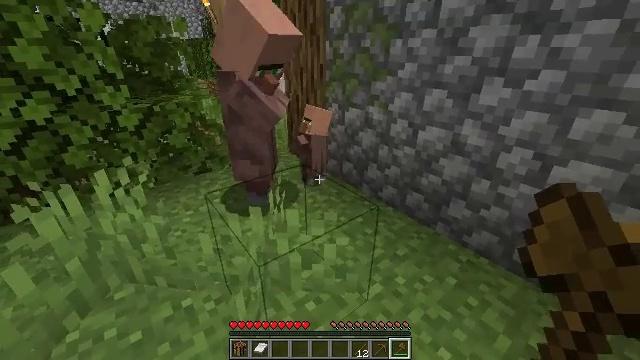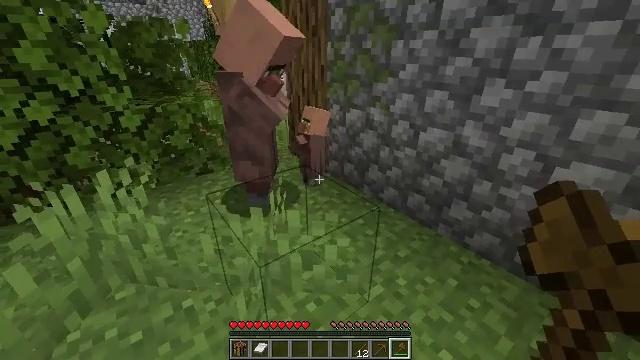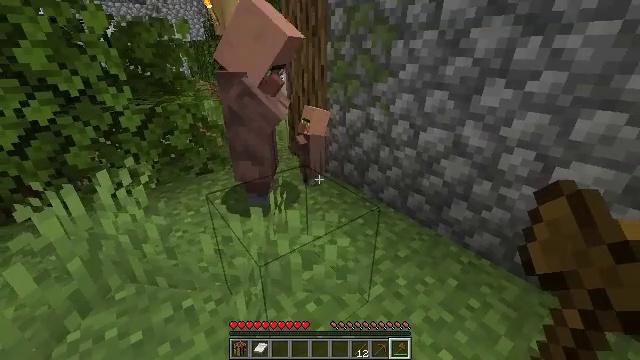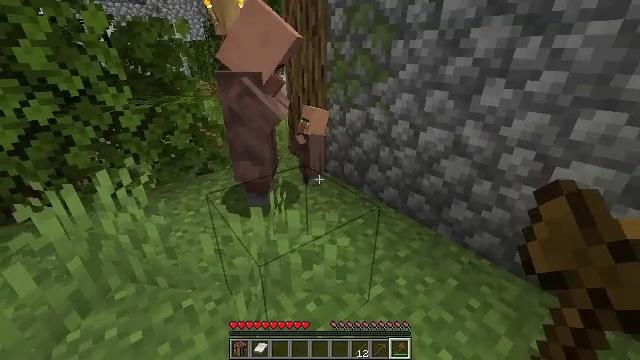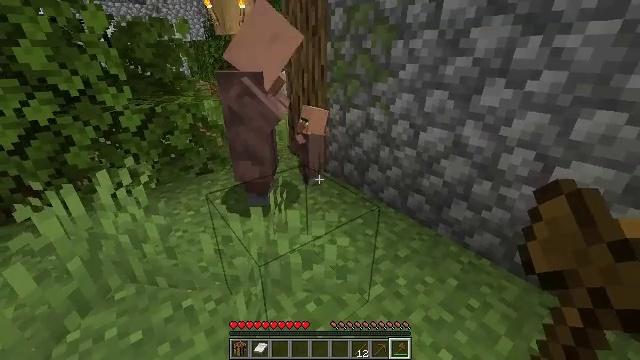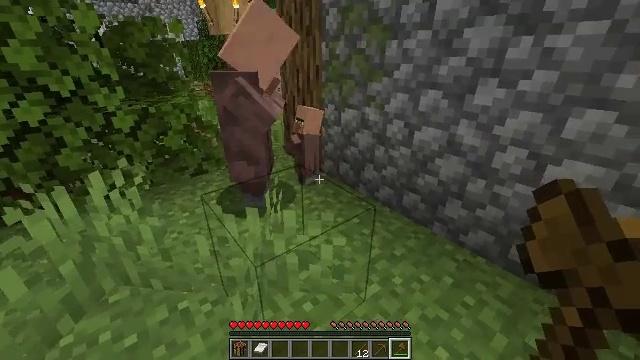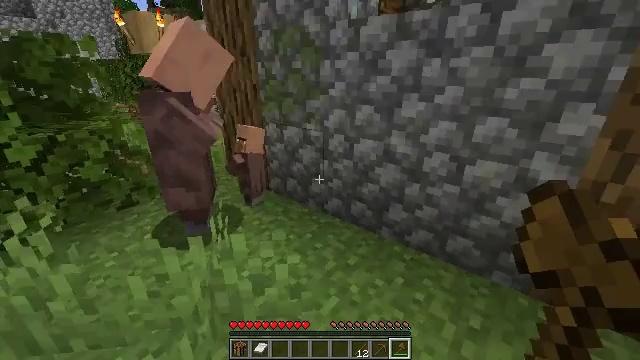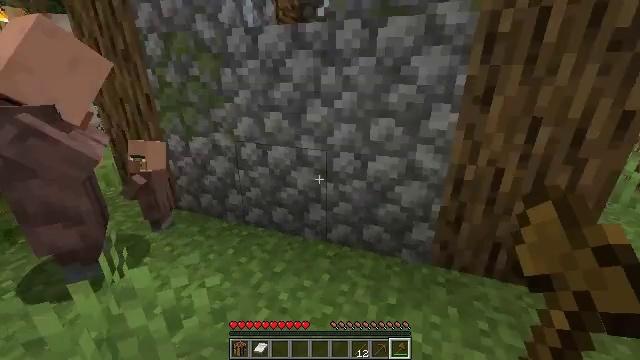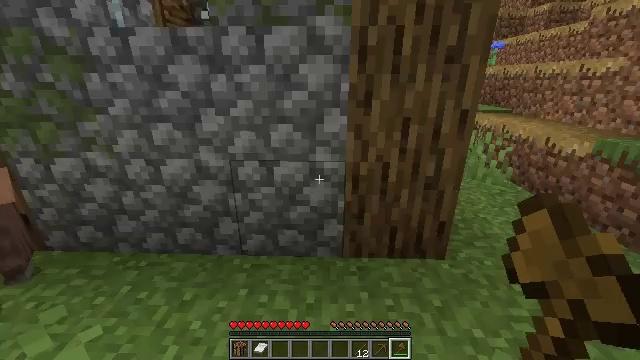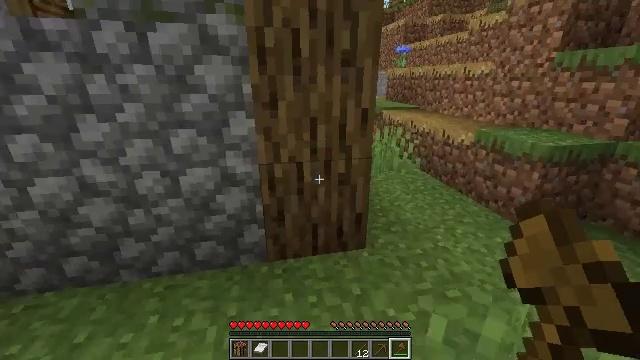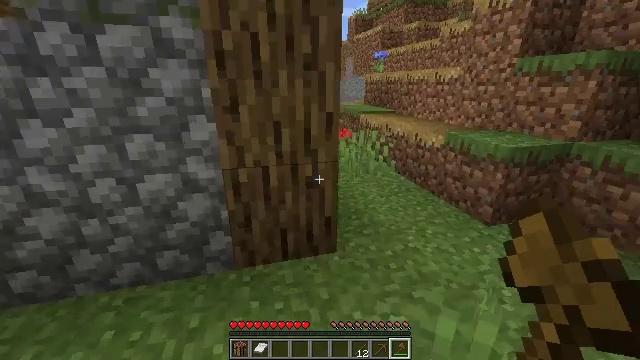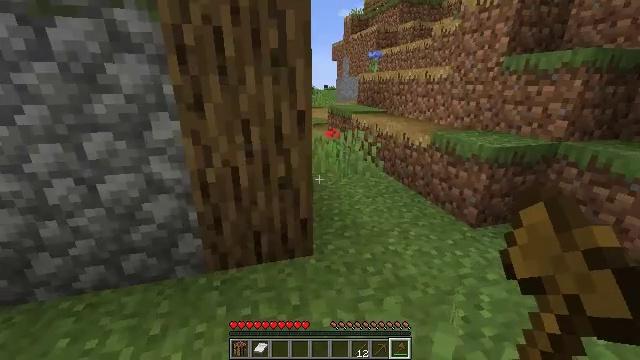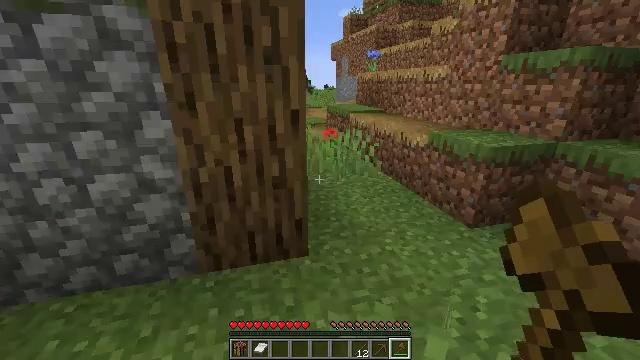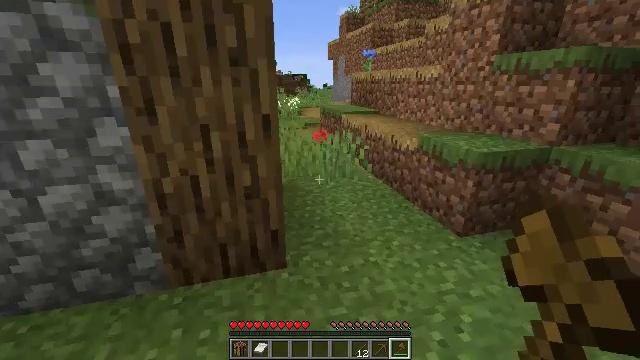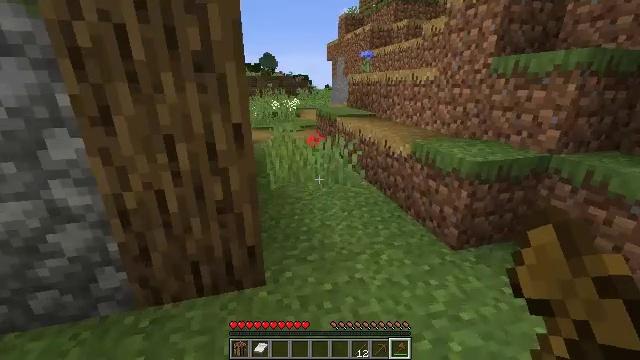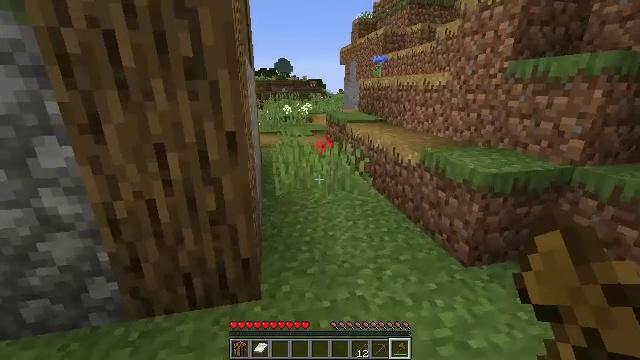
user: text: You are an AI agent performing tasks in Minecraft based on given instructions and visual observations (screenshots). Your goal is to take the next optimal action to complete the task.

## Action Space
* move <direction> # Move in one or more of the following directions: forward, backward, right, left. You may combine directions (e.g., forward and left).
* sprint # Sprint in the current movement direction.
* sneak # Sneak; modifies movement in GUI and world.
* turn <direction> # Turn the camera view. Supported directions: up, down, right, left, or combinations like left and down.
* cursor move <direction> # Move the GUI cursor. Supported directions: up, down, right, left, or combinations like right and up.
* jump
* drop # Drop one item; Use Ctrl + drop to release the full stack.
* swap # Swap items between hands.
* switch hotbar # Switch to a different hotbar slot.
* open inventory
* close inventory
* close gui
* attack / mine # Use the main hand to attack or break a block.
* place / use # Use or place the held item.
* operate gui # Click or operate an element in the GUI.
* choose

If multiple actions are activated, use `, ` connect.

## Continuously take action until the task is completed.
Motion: motion action
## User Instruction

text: Collect the brewing stand for reuse.
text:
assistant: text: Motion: no_op
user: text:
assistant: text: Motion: no_op
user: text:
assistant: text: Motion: no_op
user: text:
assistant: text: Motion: no_op
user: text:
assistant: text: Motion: turn right
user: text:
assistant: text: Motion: turn right and up
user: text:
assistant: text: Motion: move right, turn right and up
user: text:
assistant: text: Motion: move right, turn right
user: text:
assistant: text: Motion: move right, turn right
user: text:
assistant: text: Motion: move right, turn right
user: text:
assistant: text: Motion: move forward and move right
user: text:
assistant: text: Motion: move forward and move right
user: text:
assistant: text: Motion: move forward and move right
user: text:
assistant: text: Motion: move forward and move right
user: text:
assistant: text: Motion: move forward and move right, turn left
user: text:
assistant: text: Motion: move forward, turn left
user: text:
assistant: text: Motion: move forward, turn left
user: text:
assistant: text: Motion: move forward
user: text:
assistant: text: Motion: move forward
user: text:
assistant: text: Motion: move forward
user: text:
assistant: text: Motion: move forward
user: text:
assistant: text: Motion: move forward
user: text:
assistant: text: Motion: move forward
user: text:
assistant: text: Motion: move forward
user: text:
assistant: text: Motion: move forward
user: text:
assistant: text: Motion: move forward, sprint
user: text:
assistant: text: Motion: move forward, sprint
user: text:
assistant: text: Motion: move forward, sprint
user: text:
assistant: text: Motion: move forward, sprint
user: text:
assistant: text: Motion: move forward